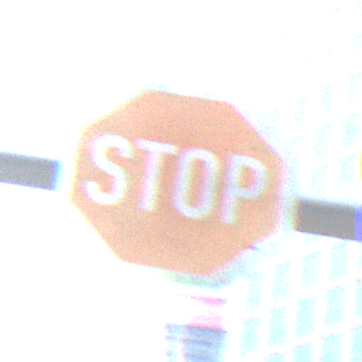
Verkehrszeichen: Stop
Umgebung: Outdoor, Urban
Tageszeit: MorningAfternoon
Wetter: PartlyCloudy
Licht: Natural
Jahreszeit: NotSpecified
Kontrast: LowContrast